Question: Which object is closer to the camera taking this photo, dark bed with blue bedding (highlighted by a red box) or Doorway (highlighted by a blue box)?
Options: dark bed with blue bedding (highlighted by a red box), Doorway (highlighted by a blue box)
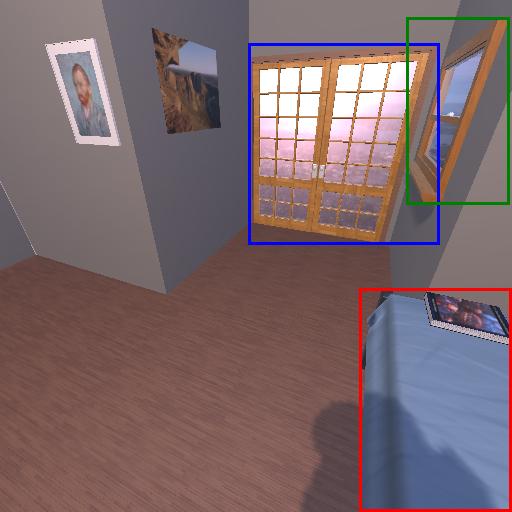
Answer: dark bed with blue bedding (highlighted by a red box)